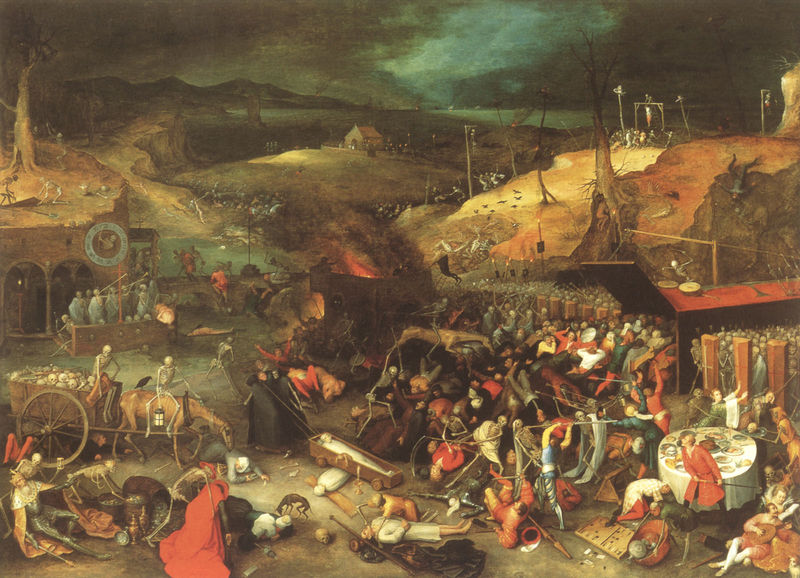
Titel: Triumph des Todes
Künstler: Jan Brueghel d. Ä.
Institution: Graz, Landesmuseum Joanneum
Schlagwörter: baum, blau, dunkel, felsen, feuer, himmel, kampf, meer, wasser, weiß, bäume, gelb, landschaft, menschen, sand, braun, laterne, nacht, schwarz, tisch, gebäude, haus, hund, rot, tiere, leiche, schädel, teller, tod, tot, horizont, häuser, hügel, musik, kreis, pferd, pferde, chaos, schiff, liegen, düster, kutsche, kutschen, wagen, krieg, schlacht, soldaten, essen, tafel, finster, uhr, spiel, tote, kiste, mahl, skelett, kreuze, sarg, breughel, speere, gefäße, jerusalem, brueghel, gefecht, gerippe, skelette, galgen, bosch, endzeit, pest, kampf krieg, mumie, srag, dinkelheit, feuer+rad